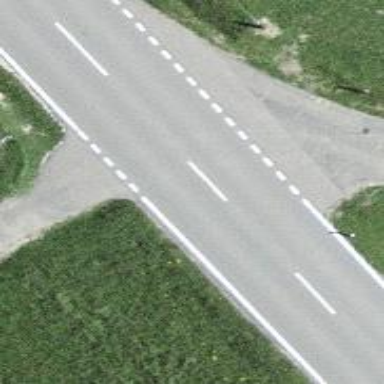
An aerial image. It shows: Bus stop along the road.